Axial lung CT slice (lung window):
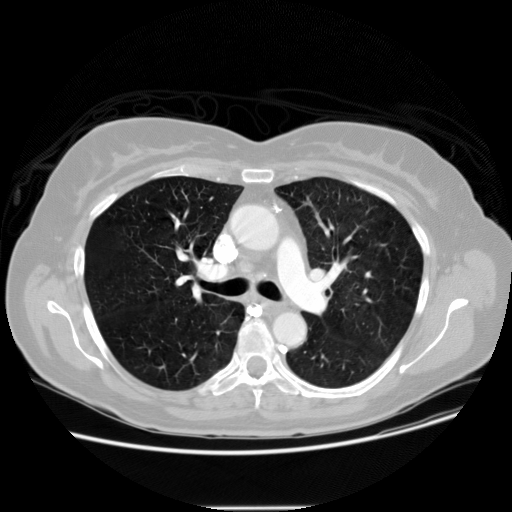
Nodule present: no